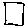
Label: square